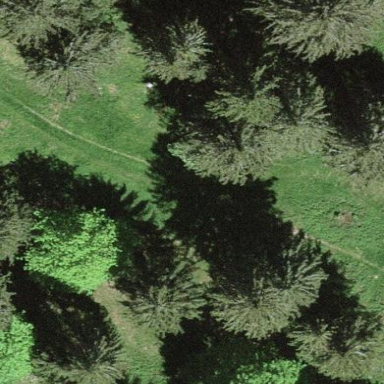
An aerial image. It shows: Beautiful woodland area.